Field crop: maize
Growth stage: 2
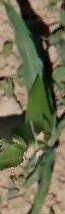
Species: maize